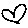
Label: hexagon